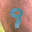
Label: 9